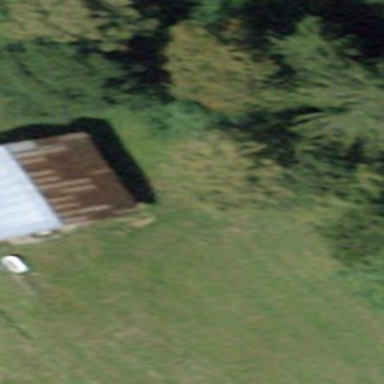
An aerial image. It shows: Rural barn.